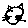
Label: cat